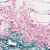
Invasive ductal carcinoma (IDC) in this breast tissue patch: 0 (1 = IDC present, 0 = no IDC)